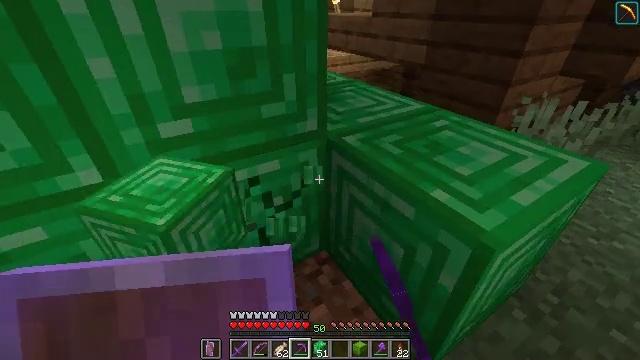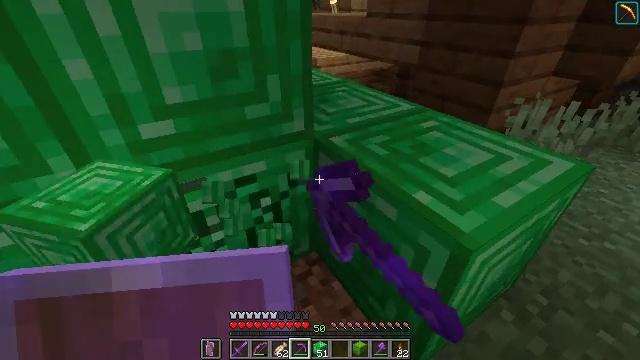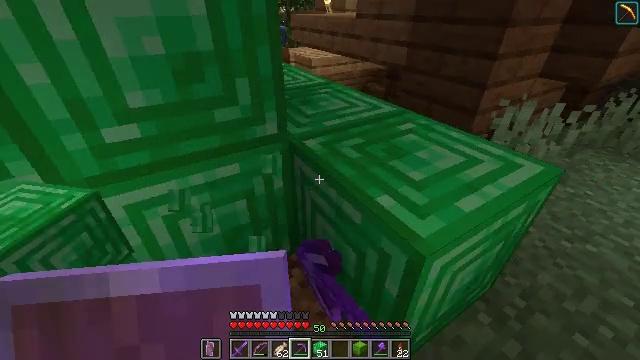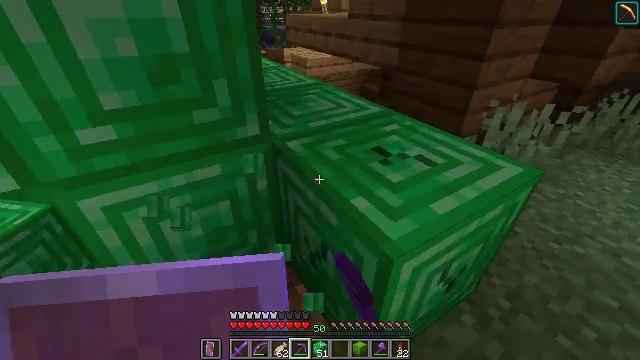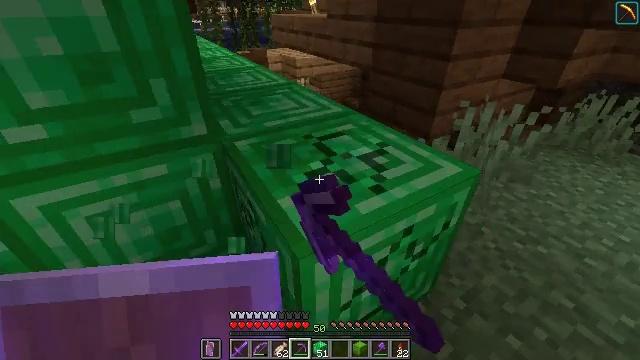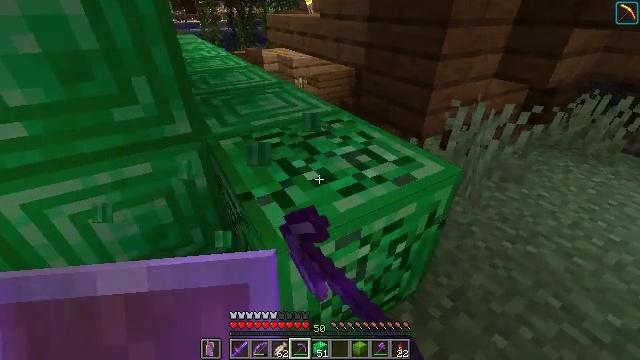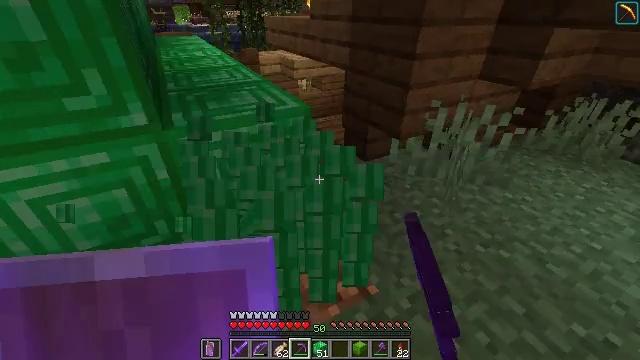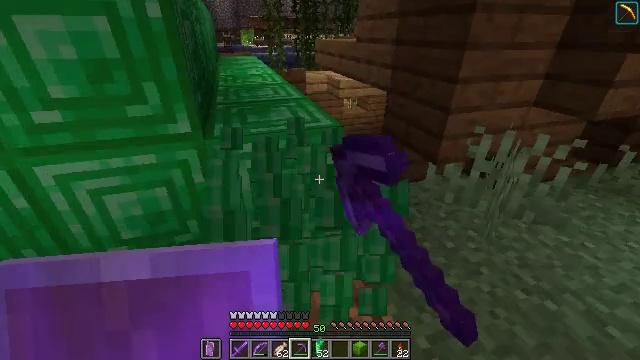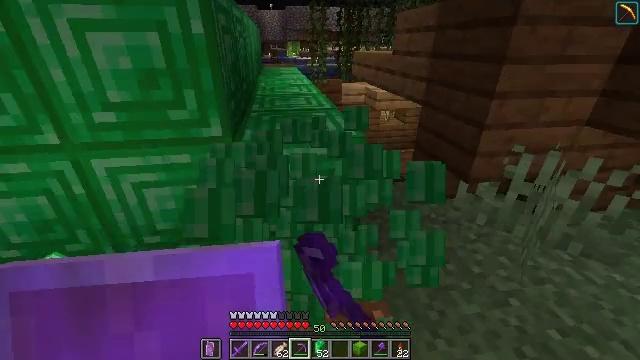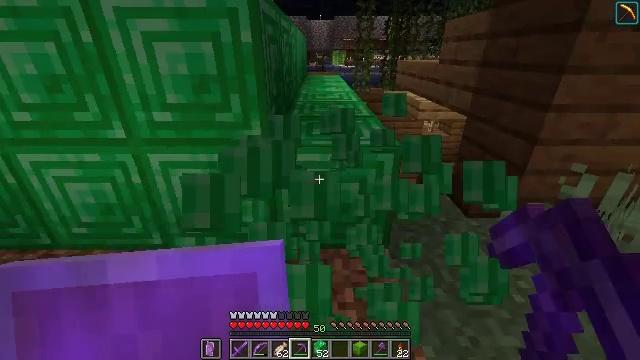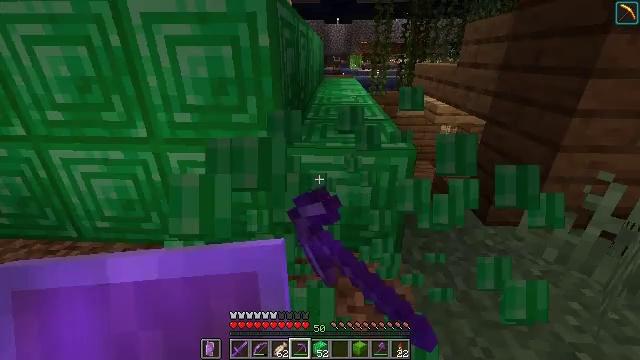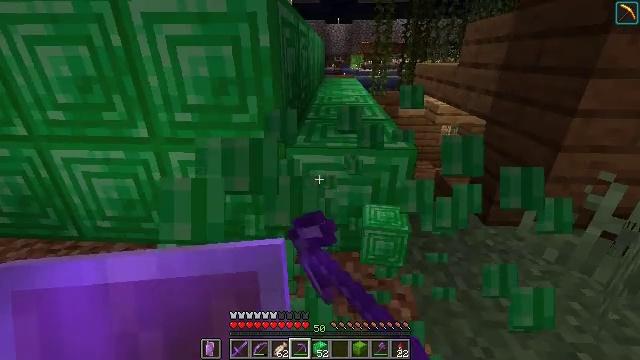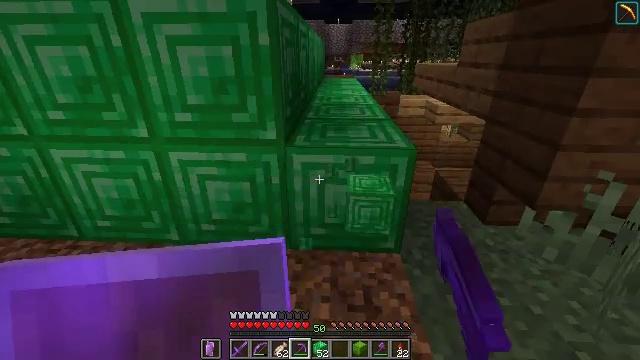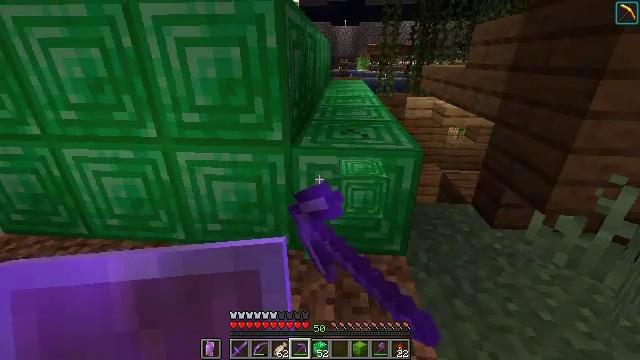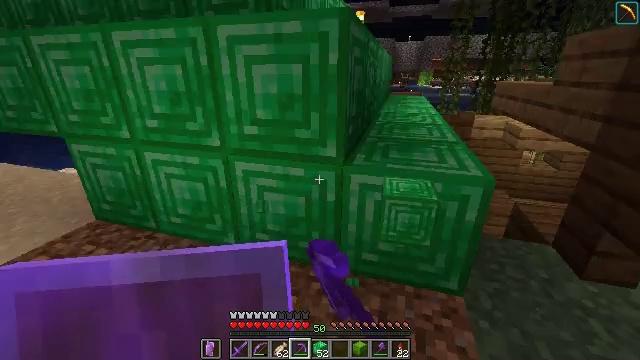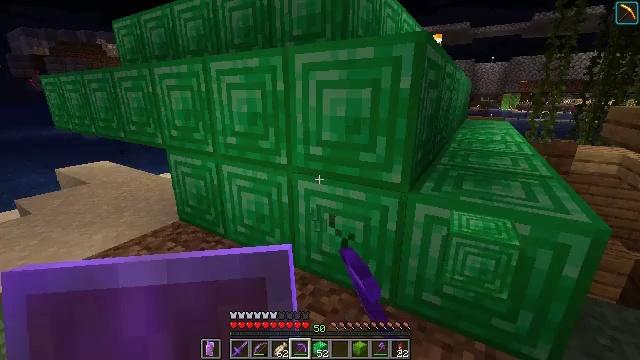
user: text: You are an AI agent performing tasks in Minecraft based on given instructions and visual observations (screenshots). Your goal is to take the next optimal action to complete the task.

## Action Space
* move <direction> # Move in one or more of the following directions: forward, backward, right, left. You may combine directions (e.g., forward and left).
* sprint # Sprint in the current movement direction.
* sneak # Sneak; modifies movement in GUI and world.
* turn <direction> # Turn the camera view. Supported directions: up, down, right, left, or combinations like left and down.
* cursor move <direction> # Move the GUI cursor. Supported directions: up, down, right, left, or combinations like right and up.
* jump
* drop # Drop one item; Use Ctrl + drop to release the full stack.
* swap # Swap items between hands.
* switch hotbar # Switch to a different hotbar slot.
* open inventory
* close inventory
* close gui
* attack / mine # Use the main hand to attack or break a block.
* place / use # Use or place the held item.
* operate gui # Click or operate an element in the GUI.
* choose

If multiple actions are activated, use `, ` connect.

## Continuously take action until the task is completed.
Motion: motion action
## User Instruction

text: Attack the emerald block with a tool.
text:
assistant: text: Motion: move right, attack / mine
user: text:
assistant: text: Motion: move right, attack / mine
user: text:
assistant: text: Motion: move right, attack / mine
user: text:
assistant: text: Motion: move right, attack / mine
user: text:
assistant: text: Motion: move right, attack / mine
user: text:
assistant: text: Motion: move right, turn left, attack / mine
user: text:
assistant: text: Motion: turn left and up, attack / mine
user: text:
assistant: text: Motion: turn left and up, attack / mine
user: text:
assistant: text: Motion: turn left and up, attack / mine
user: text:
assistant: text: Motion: turn left, attack / mine
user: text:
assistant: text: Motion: attack / mine
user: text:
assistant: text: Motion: attack / mine
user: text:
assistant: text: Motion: turn left, attack / mine
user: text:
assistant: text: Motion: move forward, turn left and up, attack / mine
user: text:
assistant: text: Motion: move forward, turn left and up, attack / mine
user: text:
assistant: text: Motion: move forward, turn left, attack / mine
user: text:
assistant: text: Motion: move forward, attack / mine
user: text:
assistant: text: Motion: move forward, turn right and up, attack / mine
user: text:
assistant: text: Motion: turn right and up, attack / mine
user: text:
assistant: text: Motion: turn right and up, attack / mine
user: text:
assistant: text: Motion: attack / mine
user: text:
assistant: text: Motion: attack / mine
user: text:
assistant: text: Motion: attack / mine
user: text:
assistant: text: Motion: turn right and down, attack / mine
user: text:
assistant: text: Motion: turn right and down, attack / mine
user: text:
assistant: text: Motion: turn right and down, attack / mine
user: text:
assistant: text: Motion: move right, turn down, attack / mine
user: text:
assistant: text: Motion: move right, turn left and down, attack / mine
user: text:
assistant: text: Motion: move right, turn left and down, attack / mine
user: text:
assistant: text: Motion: move right, turn left, attack / mine